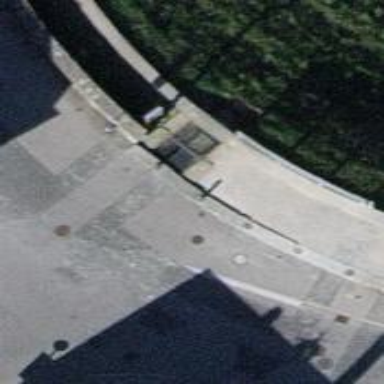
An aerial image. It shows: Bollard.